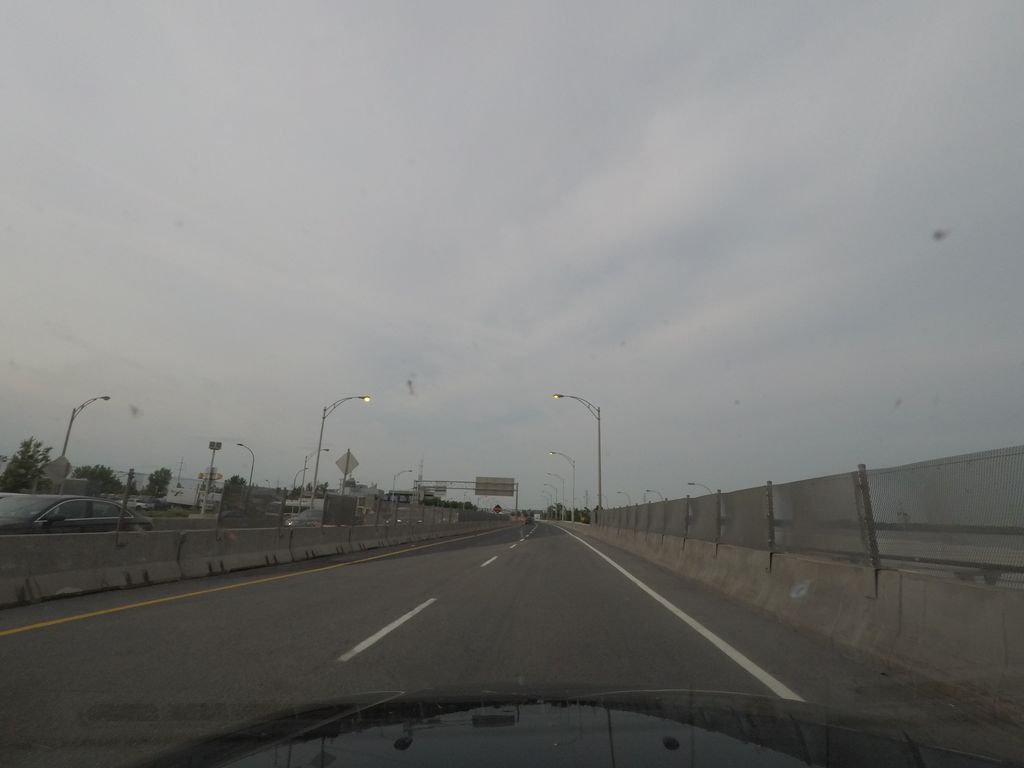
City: montreal